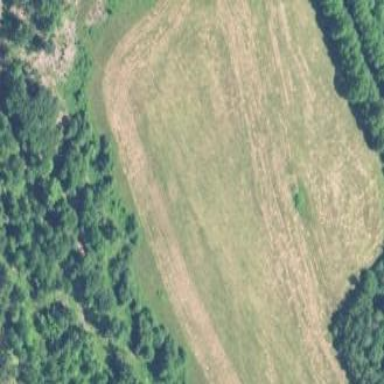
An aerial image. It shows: Agricultural meadow.